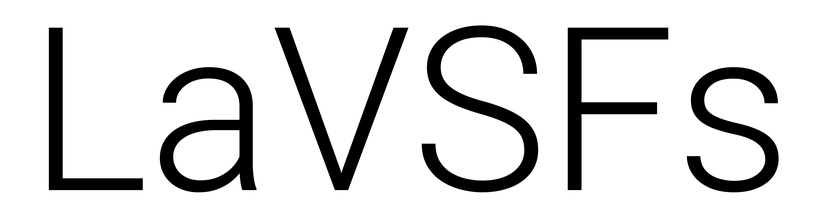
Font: Roboto_Light